Question: Here is a screen shot of some code in Vim. Those '^I' symbols annoy me. If they are tabs, why doesn't Vim just display them as whitespace as expected? I have the following in my '.vimrc':
'''
set expandtab
set tabstop=4
set softtabstop=4
set shiftwidth=4
'''

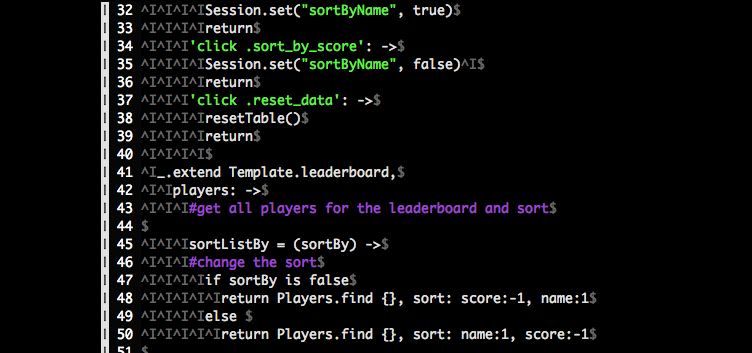
Answer: The
'''
:set list
'''
command causes 'vi' or 'vim' to display tab characters as '^I' and end-of-line as '$'.
Type:
'''
:set nolist
'''
to turn it off. (It should be off by default unless you've set in your '.vimrc'.)
<URL>